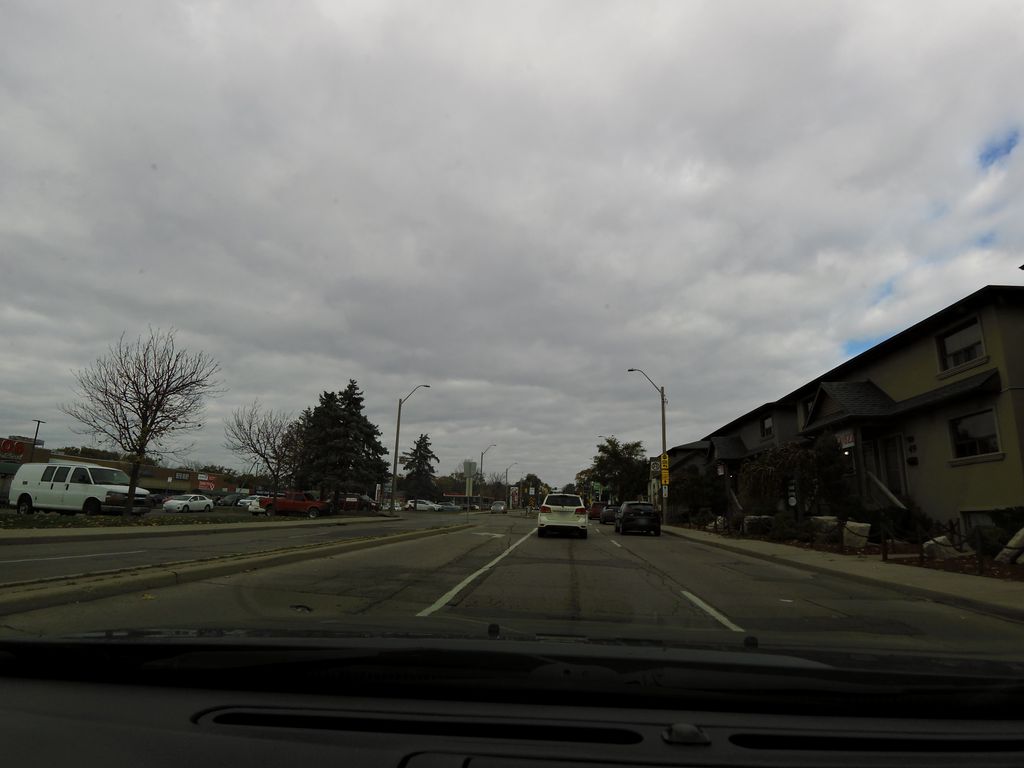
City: hamilton